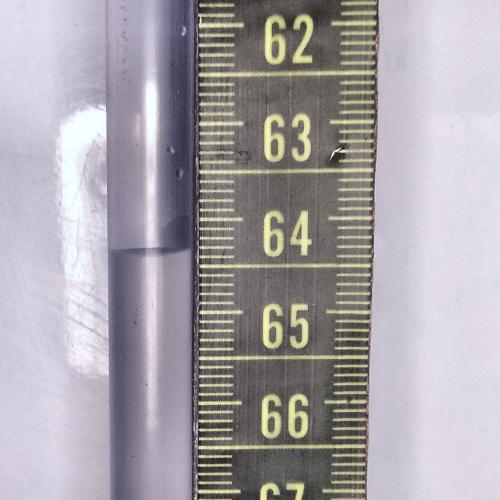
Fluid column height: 64.3 cm